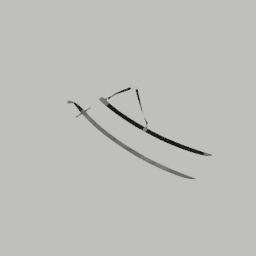
Label: tools